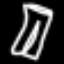
Label: pants